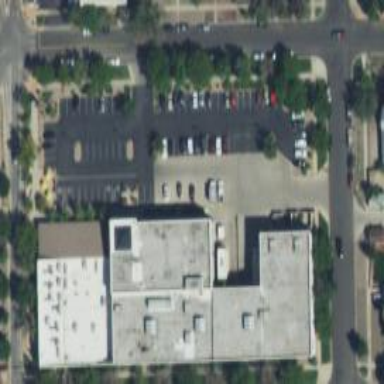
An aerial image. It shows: Parking space.